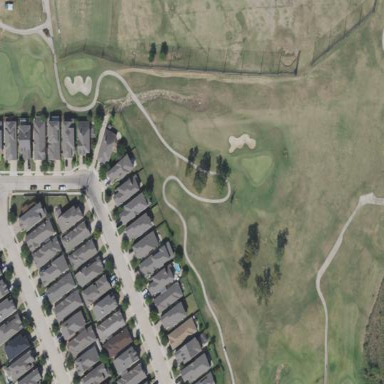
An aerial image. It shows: Disc golf course on natural ground surface.